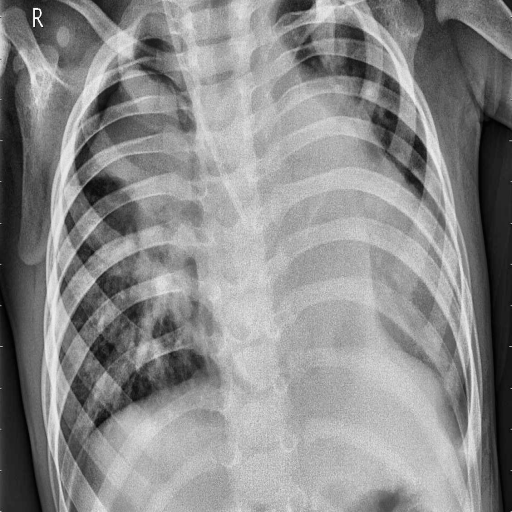
Finding: PNEUMONIA